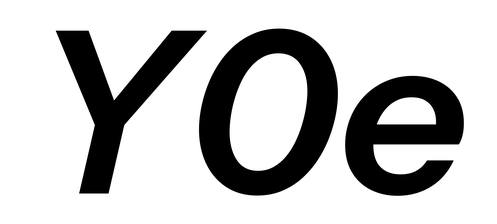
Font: InstrumentSans-Italic_SemiBold_Italic